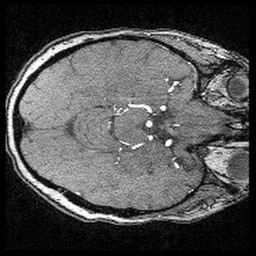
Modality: angio
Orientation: axial
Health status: ill
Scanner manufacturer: siemens
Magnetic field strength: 3 T
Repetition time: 0.022 s
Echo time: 0.0036 s